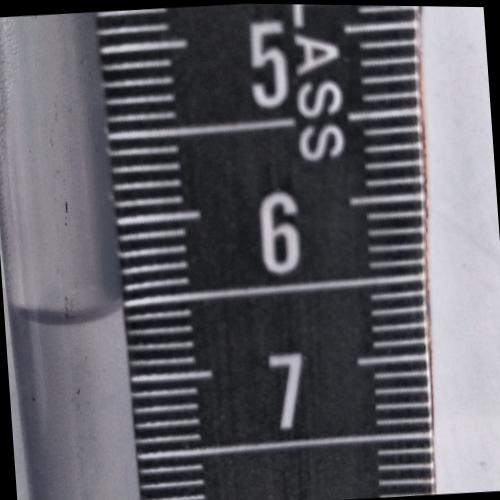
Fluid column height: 6.6 cm